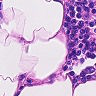
Metastatic tissue present: no